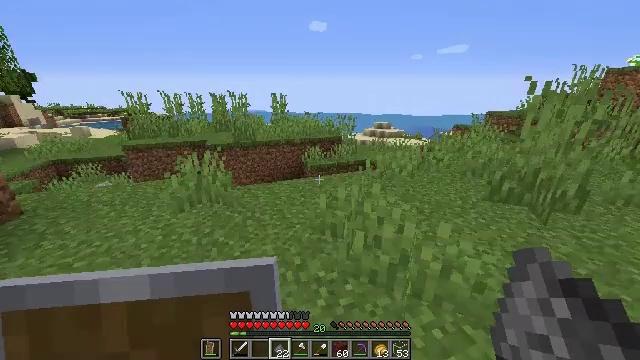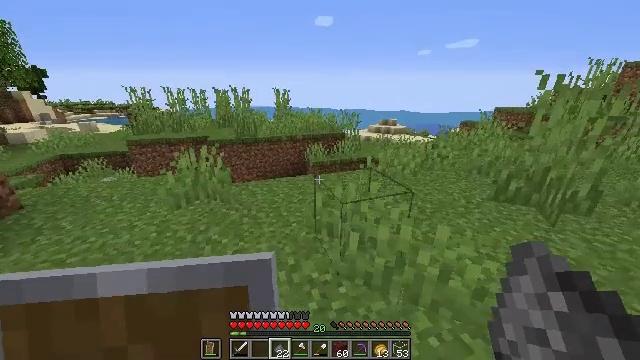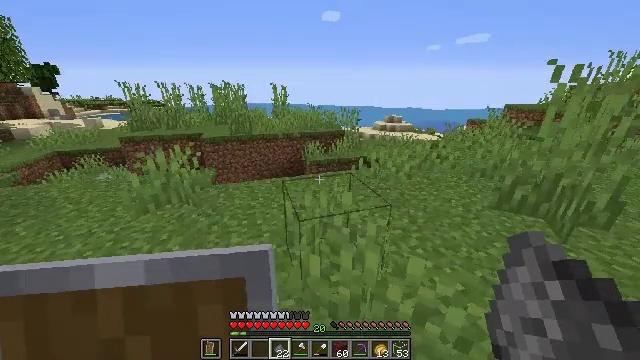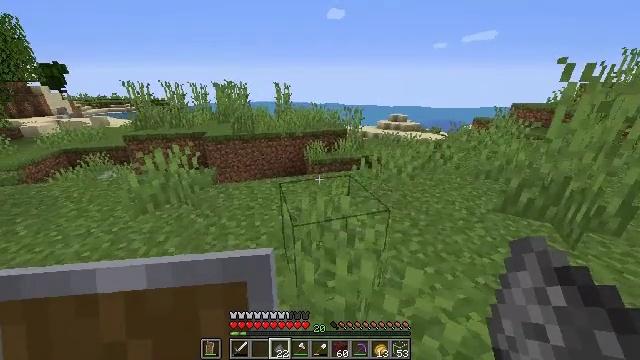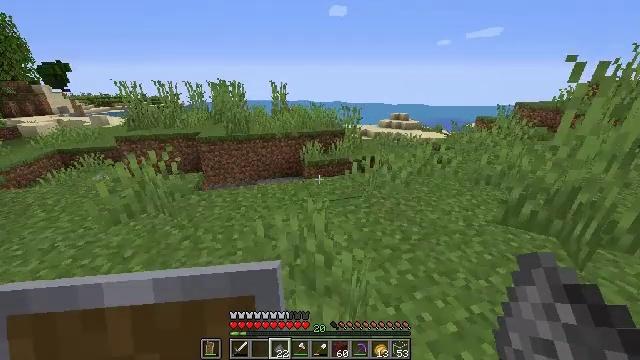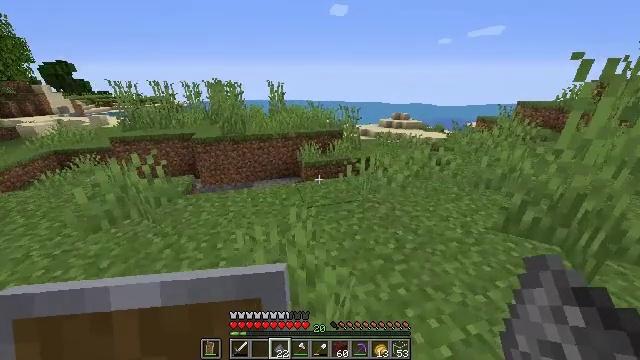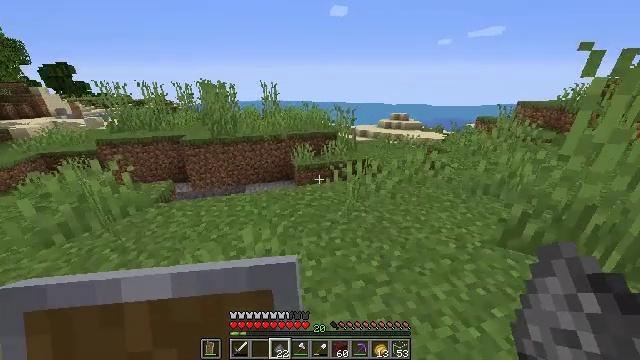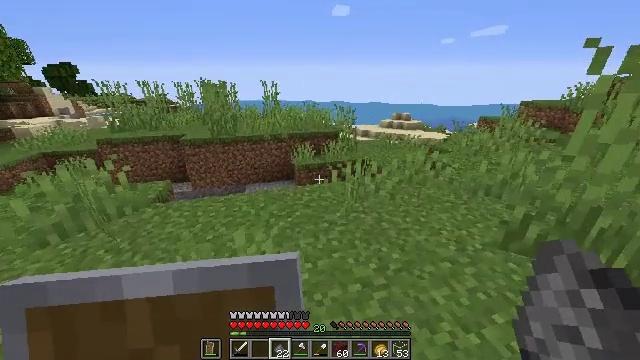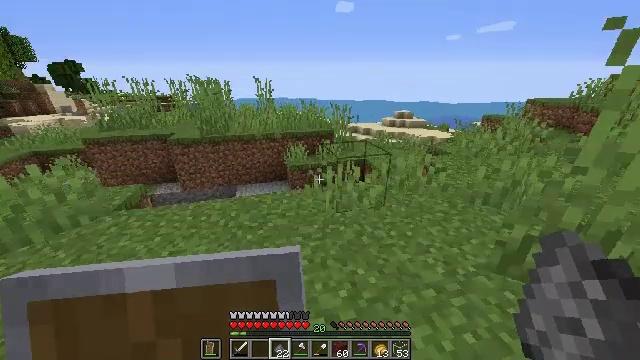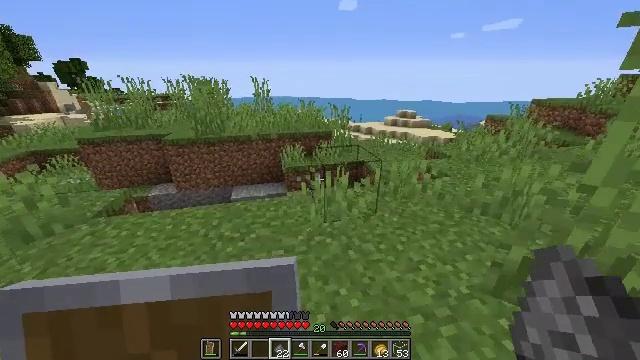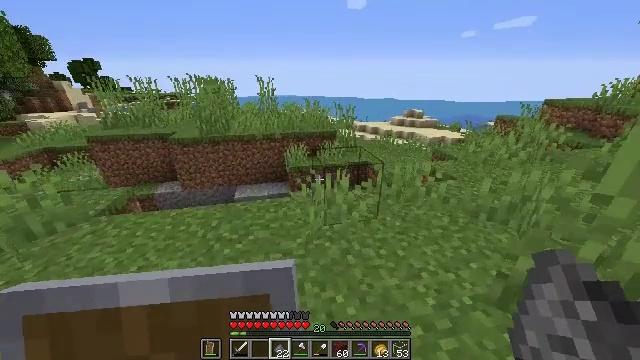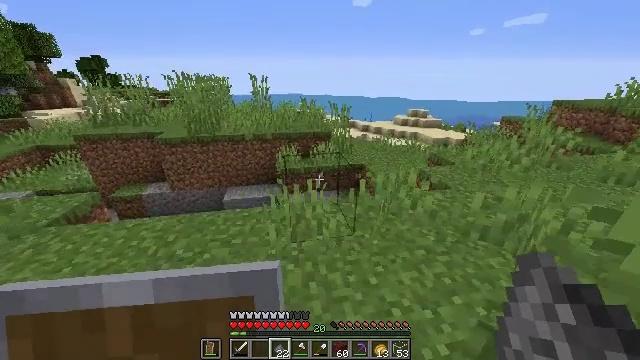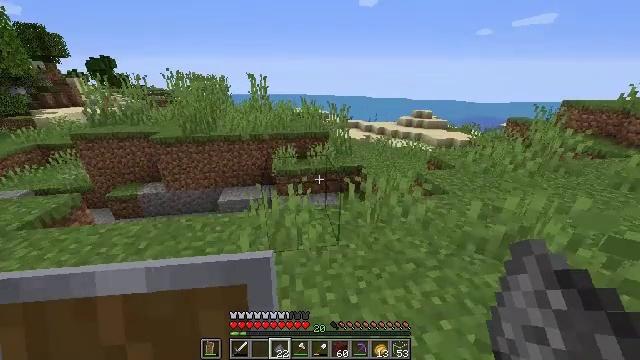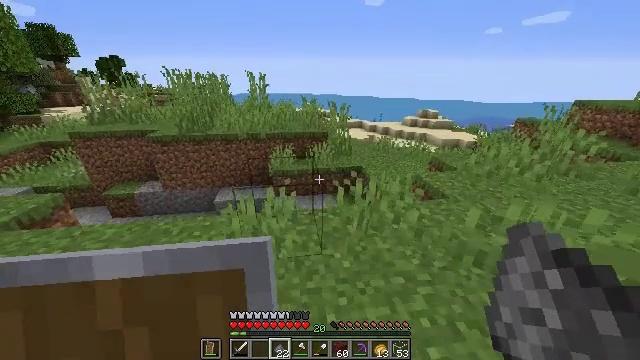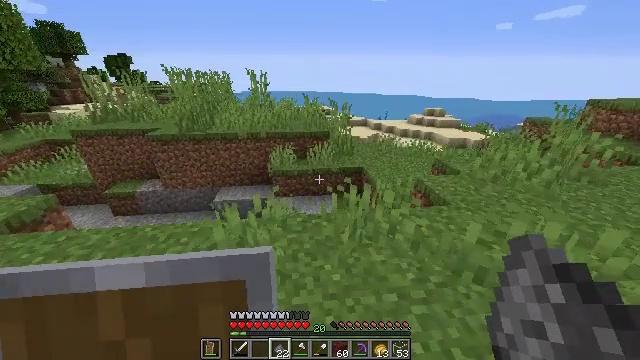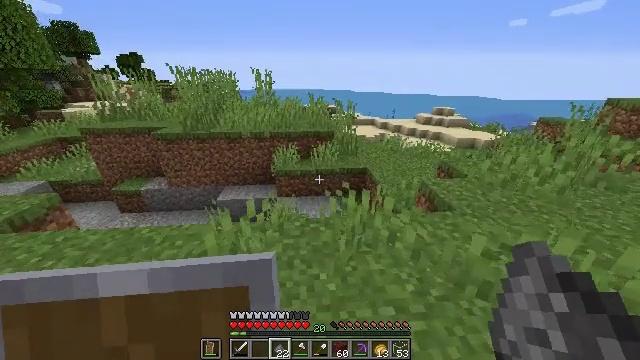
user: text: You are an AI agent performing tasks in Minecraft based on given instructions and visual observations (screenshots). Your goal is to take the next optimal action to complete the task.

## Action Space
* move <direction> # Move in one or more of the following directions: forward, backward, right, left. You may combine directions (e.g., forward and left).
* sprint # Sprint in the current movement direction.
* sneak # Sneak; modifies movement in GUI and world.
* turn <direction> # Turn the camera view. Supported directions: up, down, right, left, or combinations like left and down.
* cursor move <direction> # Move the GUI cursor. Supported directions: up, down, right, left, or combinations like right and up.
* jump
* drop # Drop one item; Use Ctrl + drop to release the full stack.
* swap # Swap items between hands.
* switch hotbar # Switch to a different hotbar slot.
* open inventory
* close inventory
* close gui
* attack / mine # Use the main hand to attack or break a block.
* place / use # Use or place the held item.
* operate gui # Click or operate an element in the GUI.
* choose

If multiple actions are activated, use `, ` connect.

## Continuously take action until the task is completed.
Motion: motion action
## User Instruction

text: Dig up some sand.
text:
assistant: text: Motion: move forward and move right, turn left and down
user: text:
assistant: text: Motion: move forward and move right, turn left
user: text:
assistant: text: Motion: move forward and move right, turn left
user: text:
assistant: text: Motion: move forward and move right
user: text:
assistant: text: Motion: move forward and move right
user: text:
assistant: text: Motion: move forward and move right
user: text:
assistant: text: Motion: move forward and move right
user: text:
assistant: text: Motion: move forward and move right
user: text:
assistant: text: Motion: move forward and move right
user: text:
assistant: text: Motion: move forward and move right, turn left
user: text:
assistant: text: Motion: move forward and move right, turn left
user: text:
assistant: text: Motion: move forward and move right, turn left
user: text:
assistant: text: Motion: move forward and move right, turn left
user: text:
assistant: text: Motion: move forward and move right, turn left
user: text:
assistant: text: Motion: move forward and move right, turn left
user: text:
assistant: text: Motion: move forward and move right, turn left
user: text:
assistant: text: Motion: move forward and move right, turn left
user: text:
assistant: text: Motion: move forward and move right, turn left
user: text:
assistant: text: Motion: move forward and move right, turn left
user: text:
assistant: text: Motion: move forward and move right, turn left
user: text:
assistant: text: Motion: move forward and move right, turn left
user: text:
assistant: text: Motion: move forward and move right, turn left
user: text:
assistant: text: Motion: move forward and move right, turn left
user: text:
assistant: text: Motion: move forward and move right, turn left
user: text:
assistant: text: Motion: move forward and move right, turn left
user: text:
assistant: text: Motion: move forward and move right, turn left
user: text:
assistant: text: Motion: move forward and move right, turn left
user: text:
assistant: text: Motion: move forward and move right, turn left
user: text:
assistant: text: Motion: move forward and move right, turn left
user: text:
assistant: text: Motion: move forward and move right, turn left